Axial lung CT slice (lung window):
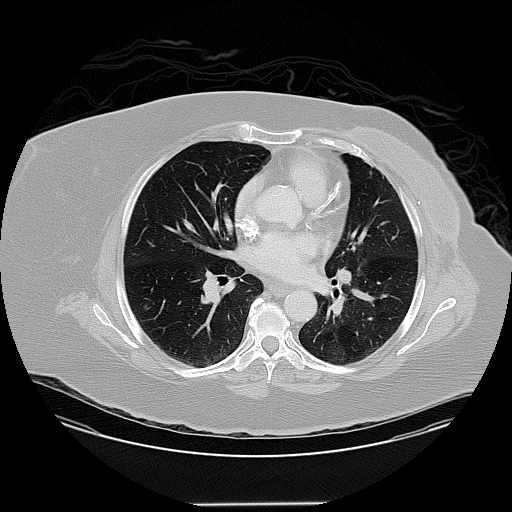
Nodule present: no